Question: Need help on below questions.Please provide some pointers/suggestions.
Transform the below table to required format shown below:

I created the table at below link:
<URL>
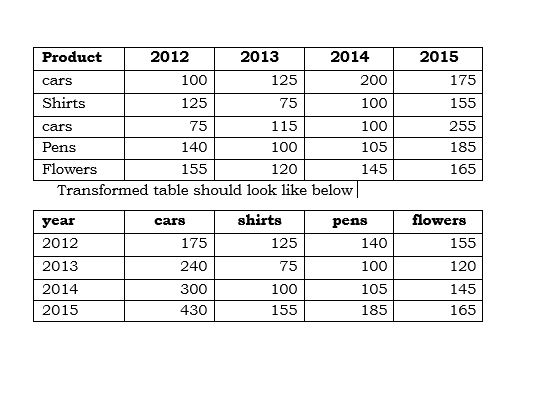
Answer: Note that i have changed the value to integer. If the data type in your original table is not numeric, you will required another step to convert to numeric so that it is able to sum up in the final result
'''
Create table ProdTable
(
Product nvarchar(50),
[2012] int,
[2013] int ,
[2014] int ,
[2015] int ,
)
GO
Insert into ProdTable values ('Cars','100','125','200','175');
Insert into ProdTable values ('shirts','125','75','100','155');
Insert into ProdTable values ('Cars','75','115','100','255');
Insert into ProdTable values ('Pens','140','100','105','185');
Insert into ProdTable values ('Flowers','155','120','145','165');
select * from ProdTable
select *
from ProdTable
unpivot
(
value
for year in ([2012], [2013], [2014], [2015])
) u
pivot
(
sum(value)
for Product in ([Cars], [shirts], [Pens], [Flowers])
) p
'''